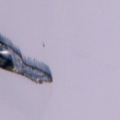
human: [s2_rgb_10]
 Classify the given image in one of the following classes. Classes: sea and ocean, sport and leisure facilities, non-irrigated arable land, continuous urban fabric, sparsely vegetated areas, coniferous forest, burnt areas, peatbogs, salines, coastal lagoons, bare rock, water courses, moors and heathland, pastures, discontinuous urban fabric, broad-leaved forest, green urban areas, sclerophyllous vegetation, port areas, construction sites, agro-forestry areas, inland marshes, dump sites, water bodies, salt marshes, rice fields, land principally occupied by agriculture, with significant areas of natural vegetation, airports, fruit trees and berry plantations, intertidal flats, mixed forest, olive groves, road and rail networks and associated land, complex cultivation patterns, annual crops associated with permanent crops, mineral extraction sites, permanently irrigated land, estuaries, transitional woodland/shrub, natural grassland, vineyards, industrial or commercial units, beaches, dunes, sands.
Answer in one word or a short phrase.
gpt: water bodies